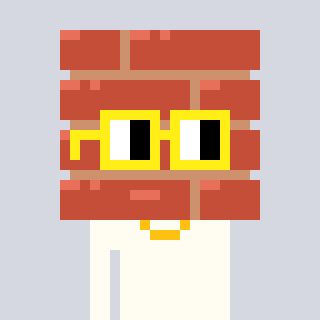
a pixel art character with square yellow glasses, a wall-shaped head and a grayscale-colored body on a cool background